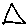
Label: triangle